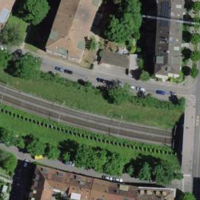
EUNIS habitat code: 57
Species observed at this site:
Yponomeuta evonymella
Columba livia
Cymbalaria muralis